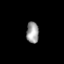
Tissue: prostate
Cell type: T cells
Senescence score: 0.7461
Nuclear area (px): 257
Mean DAPI intensity: 157.125